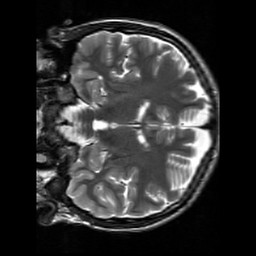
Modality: T2w
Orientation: coronal
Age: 18
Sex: male
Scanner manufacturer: siemens
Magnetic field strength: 3 T
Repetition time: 7 s
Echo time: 0.09 s